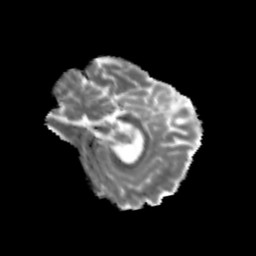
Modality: MD
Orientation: sagittal
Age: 25
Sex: female
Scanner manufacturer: siemens
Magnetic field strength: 3 T
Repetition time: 3.5 s
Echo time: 0.125 s